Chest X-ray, AP view. Patient: 25 years old, sex F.
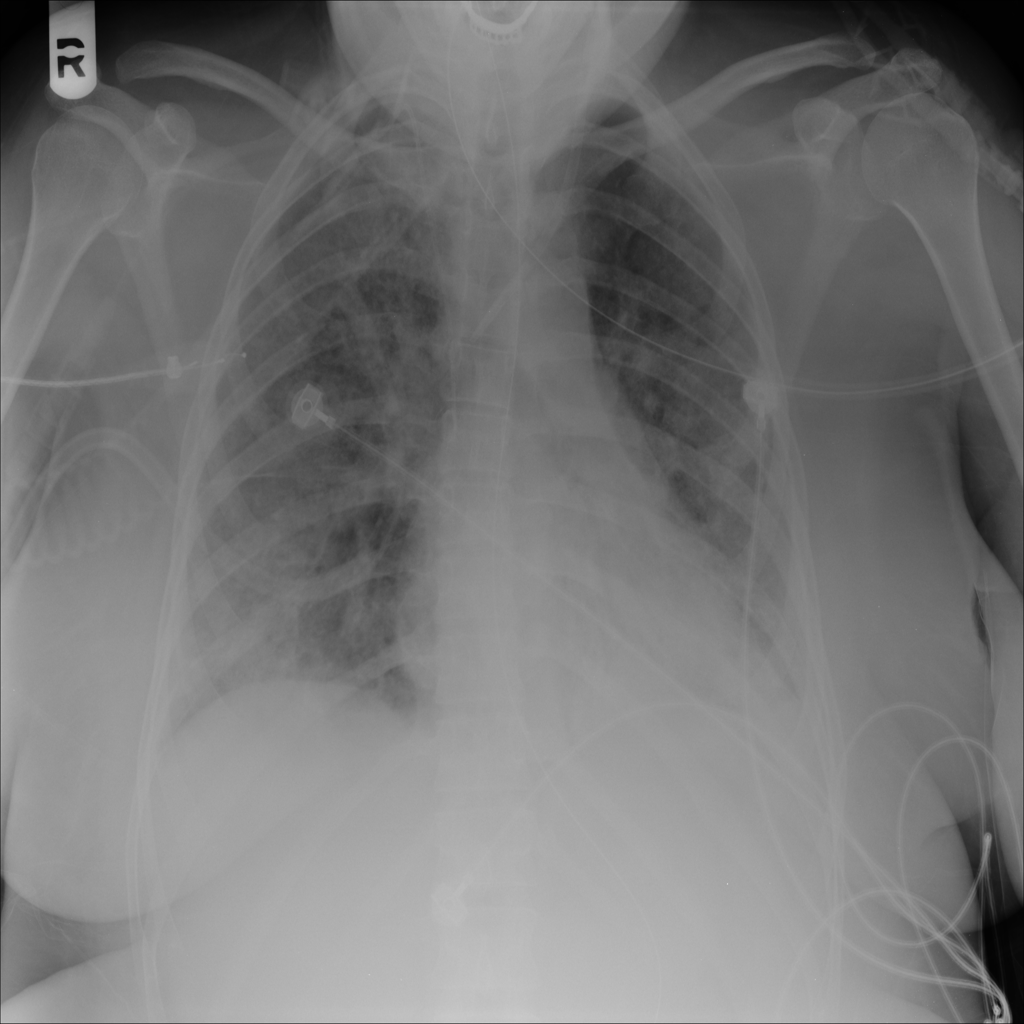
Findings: Consolidation, Infiltration